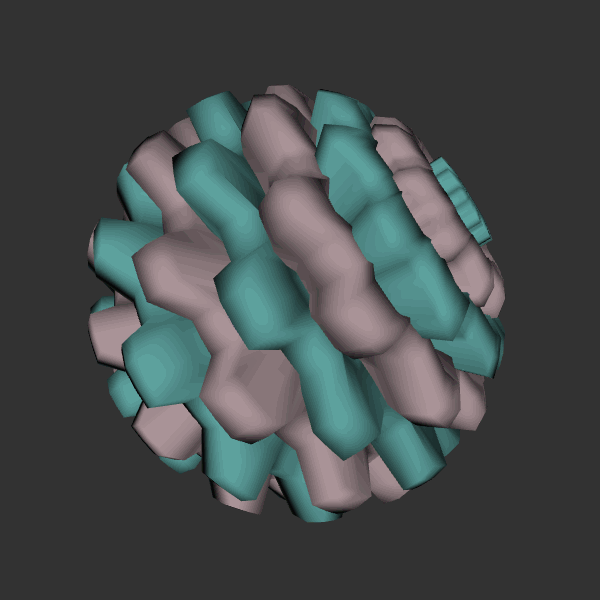
Background: dark